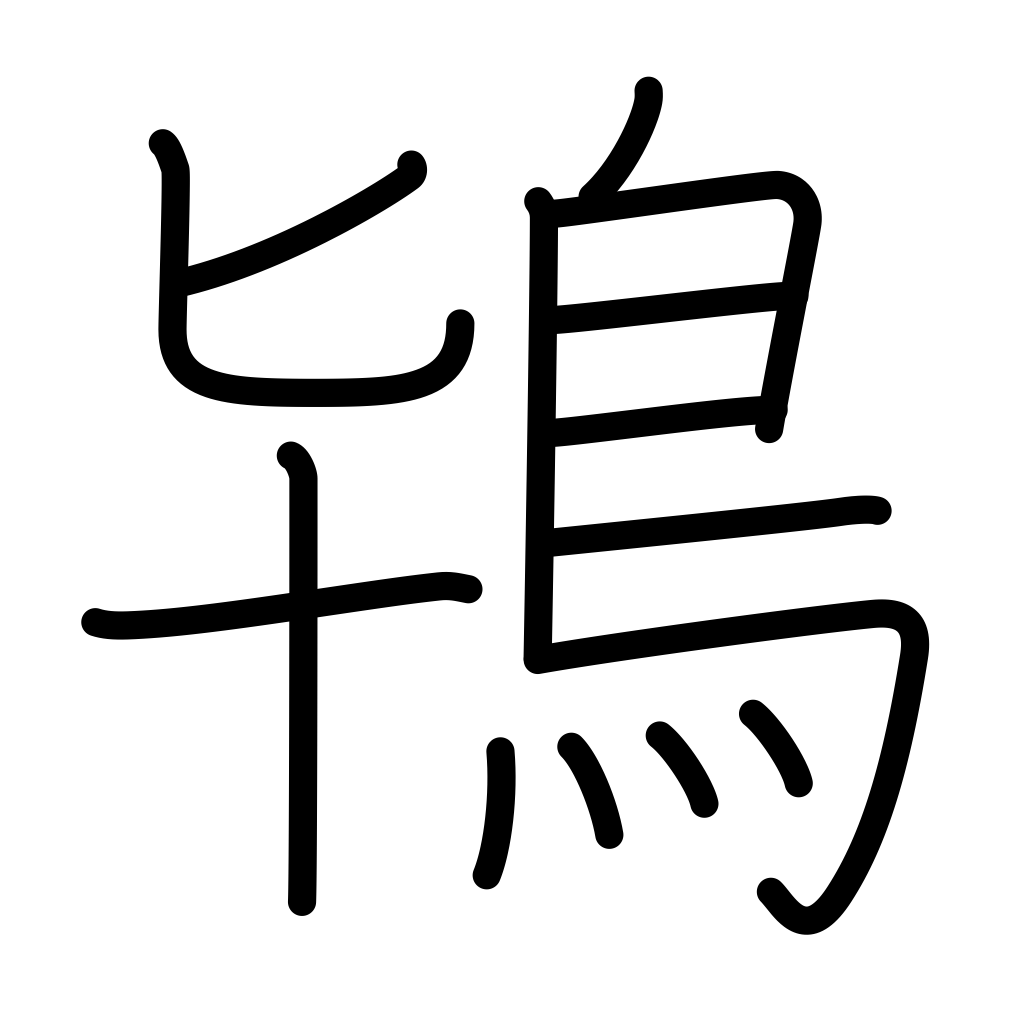
Meaning: wild goose, madam of a brothel, crested ibis